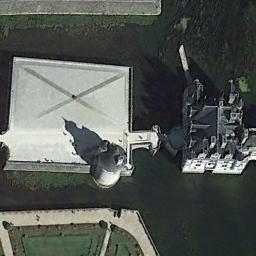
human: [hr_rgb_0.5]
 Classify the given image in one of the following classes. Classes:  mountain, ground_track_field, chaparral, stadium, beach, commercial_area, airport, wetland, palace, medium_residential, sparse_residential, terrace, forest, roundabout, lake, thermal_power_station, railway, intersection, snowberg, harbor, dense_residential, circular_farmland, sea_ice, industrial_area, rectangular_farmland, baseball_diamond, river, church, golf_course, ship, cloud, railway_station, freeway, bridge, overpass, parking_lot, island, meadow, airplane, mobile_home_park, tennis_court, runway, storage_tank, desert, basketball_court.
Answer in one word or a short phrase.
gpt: palace